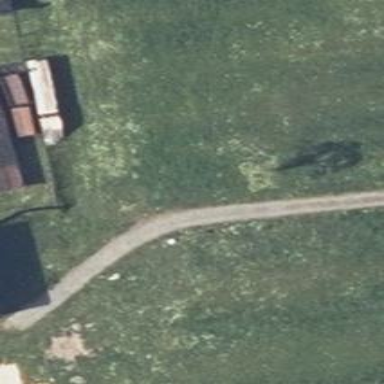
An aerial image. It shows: Path.